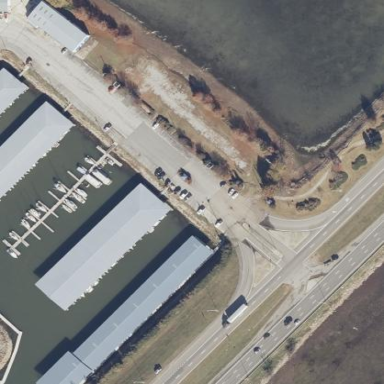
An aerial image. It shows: Pier by the dock.